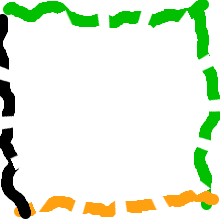
Shape: square